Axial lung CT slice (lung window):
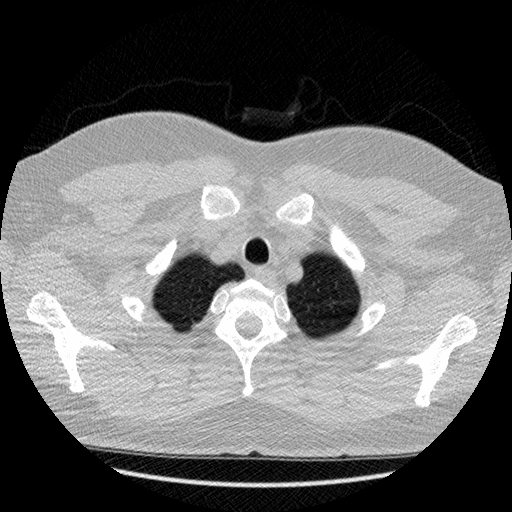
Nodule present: no